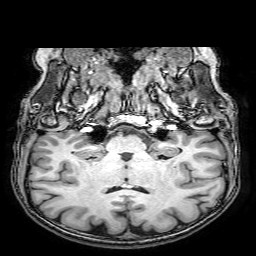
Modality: T1w
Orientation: sagittal
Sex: female
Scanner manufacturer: philips
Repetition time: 0.008106 s
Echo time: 0.00371 s